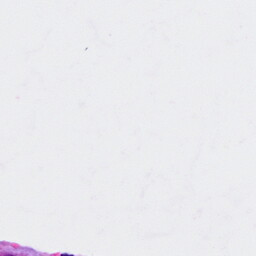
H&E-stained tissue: Cervix